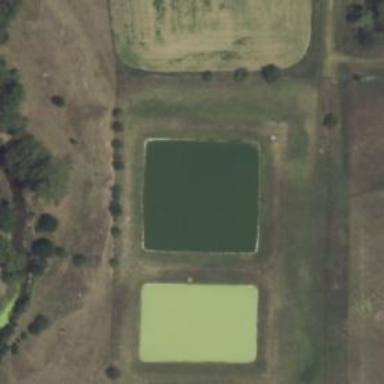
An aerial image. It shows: Body of wastewater.